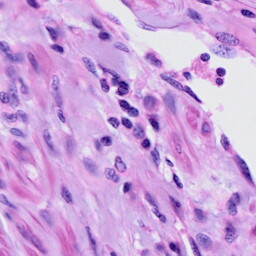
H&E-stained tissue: Cervix